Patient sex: M
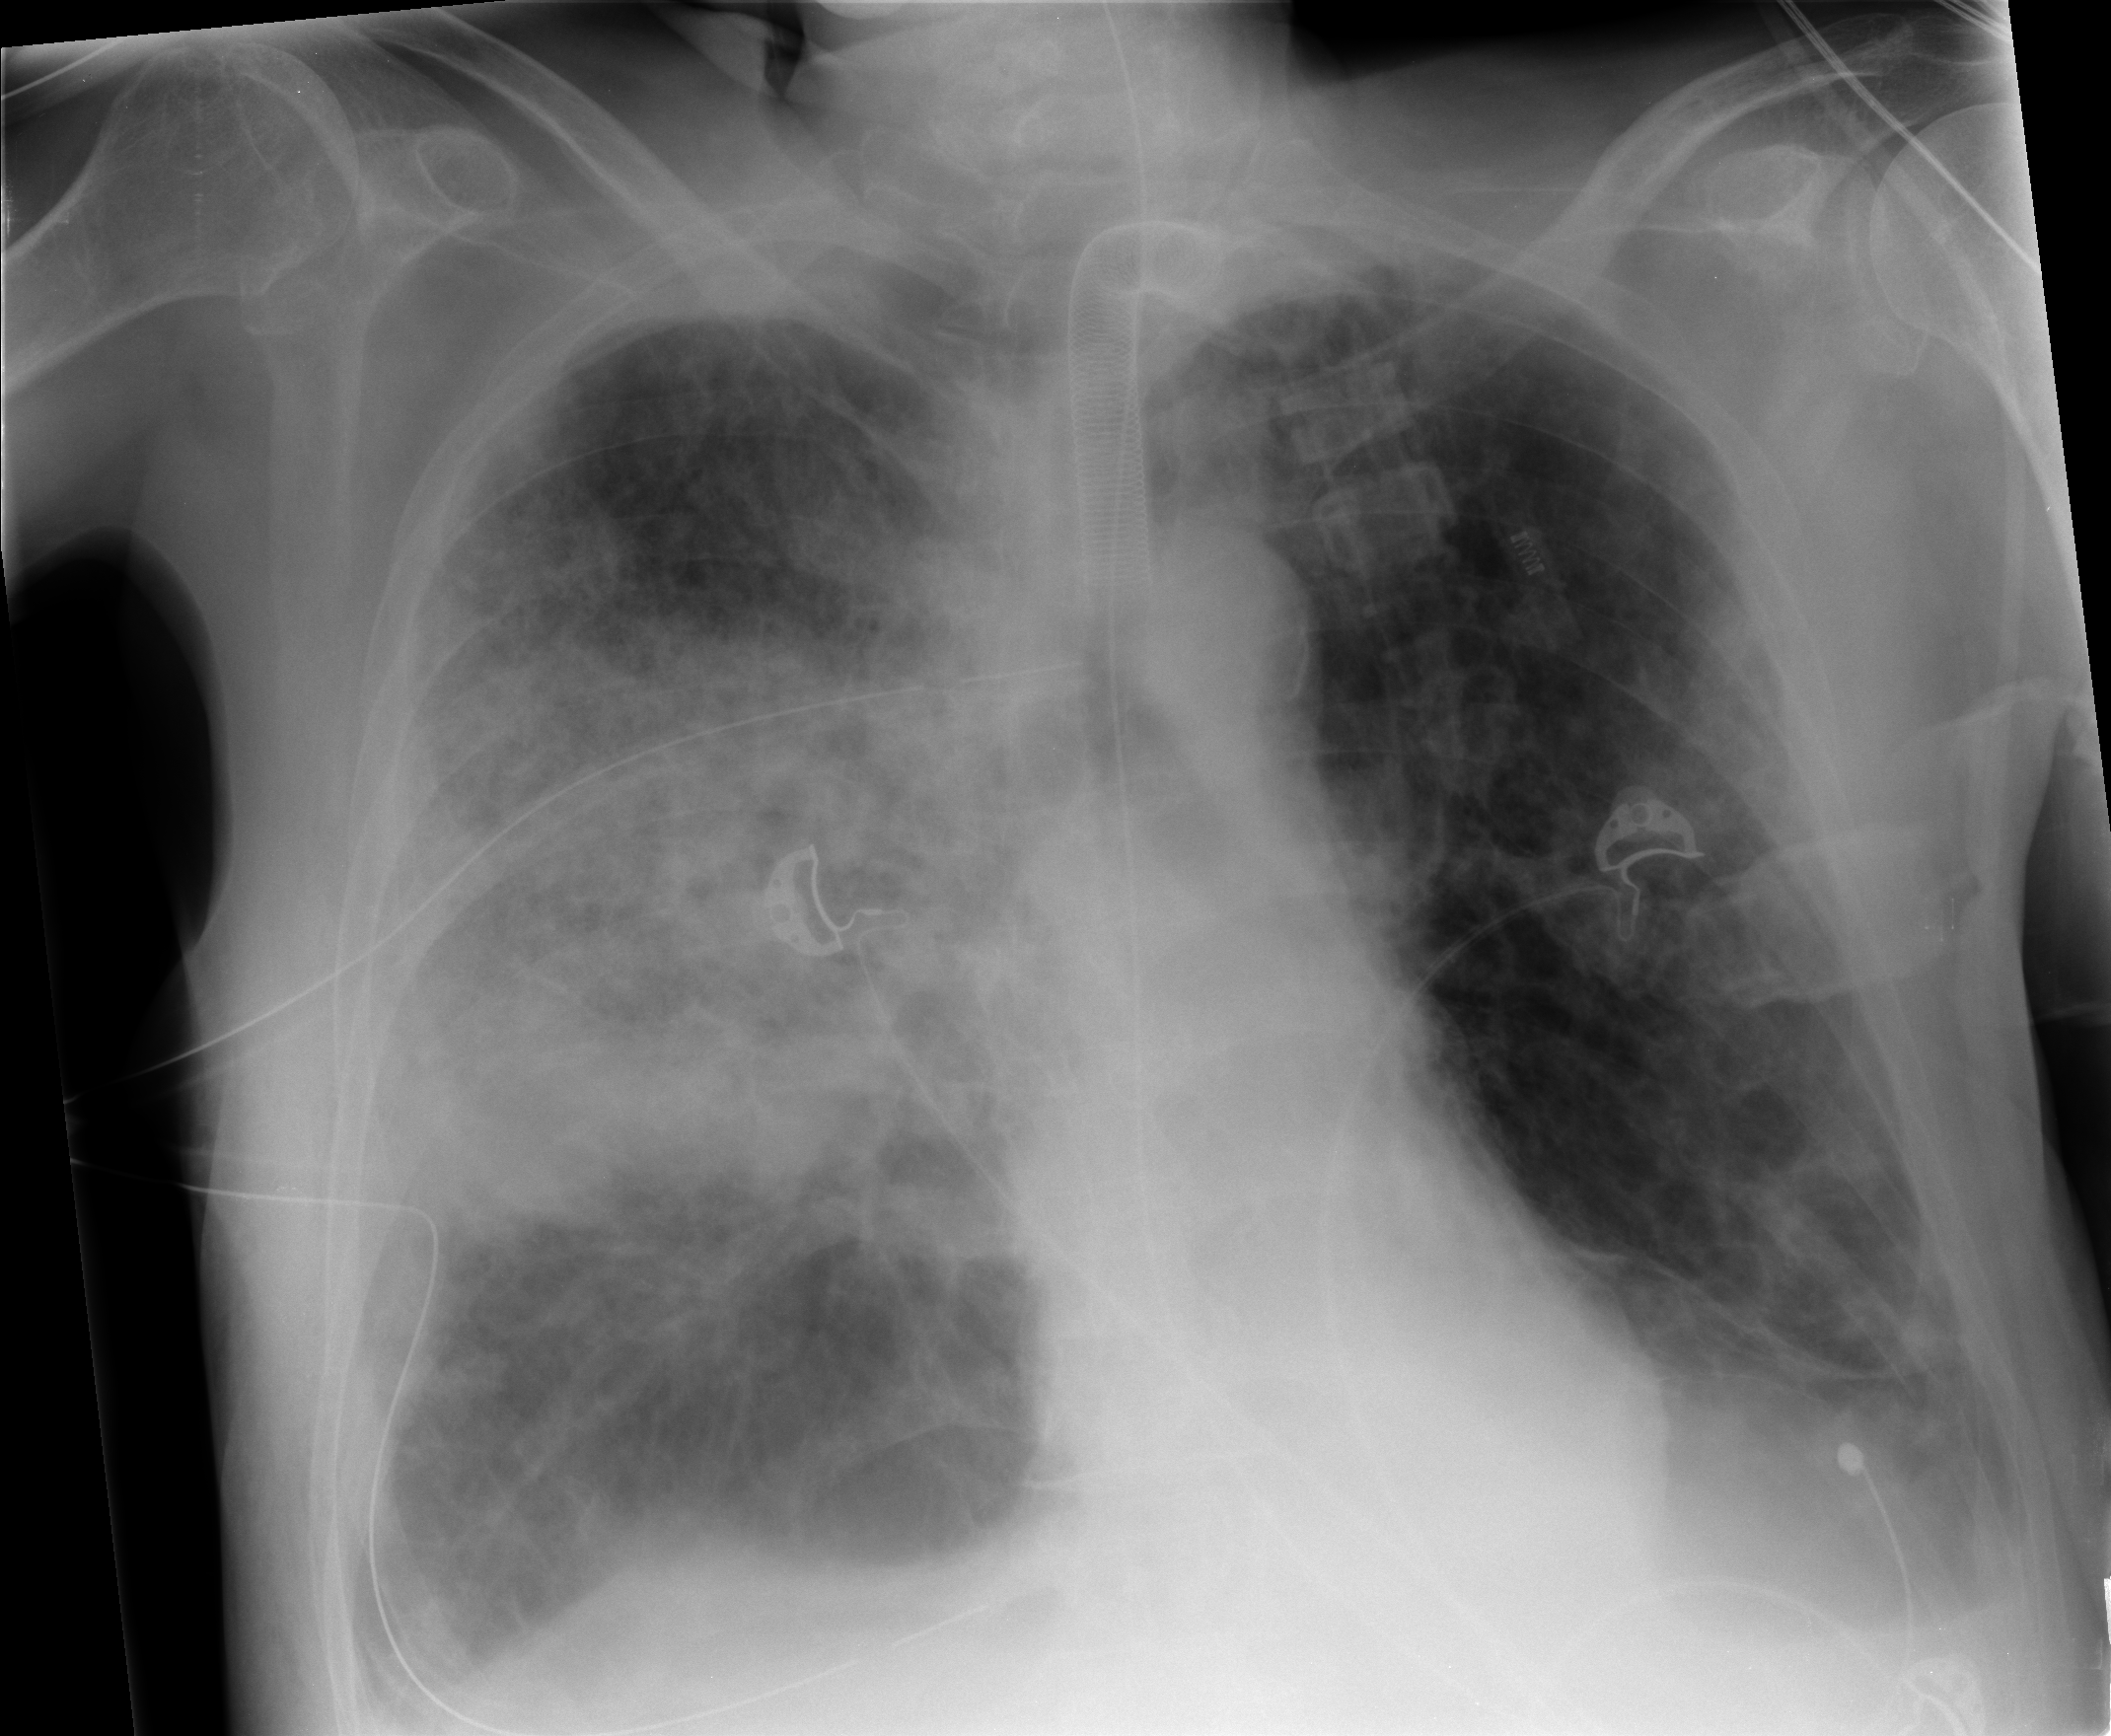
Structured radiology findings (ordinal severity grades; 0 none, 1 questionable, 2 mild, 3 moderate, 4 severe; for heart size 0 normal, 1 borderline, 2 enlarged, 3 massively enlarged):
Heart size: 0
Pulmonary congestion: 2
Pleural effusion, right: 2
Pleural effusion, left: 2
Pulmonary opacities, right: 4
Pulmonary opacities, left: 1
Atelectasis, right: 3
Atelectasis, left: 2